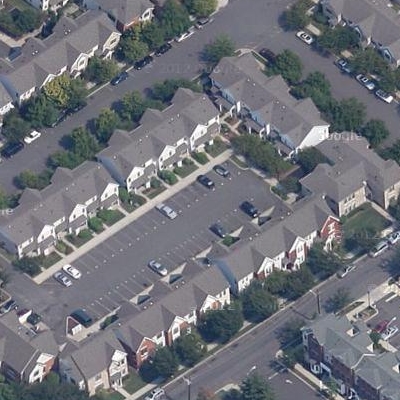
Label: Resident